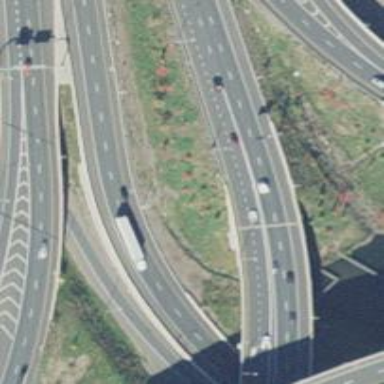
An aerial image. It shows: Motorway link.